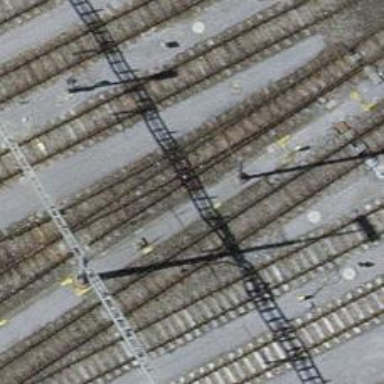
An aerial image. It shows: Railway yard with single rail track. The electrified track has contact line for power supply.